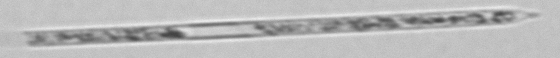
Label: Rhizosolenia